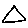
Label: triangle